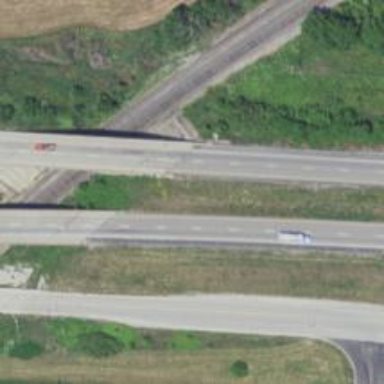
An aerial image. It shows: Asphalt motorway.